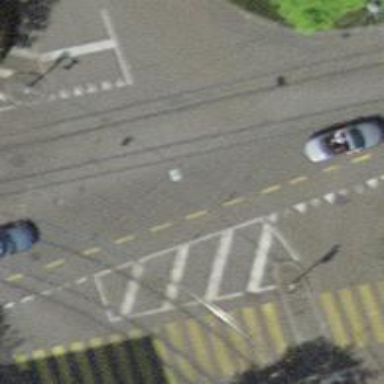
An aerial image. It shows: Tram level crossing on the railway.